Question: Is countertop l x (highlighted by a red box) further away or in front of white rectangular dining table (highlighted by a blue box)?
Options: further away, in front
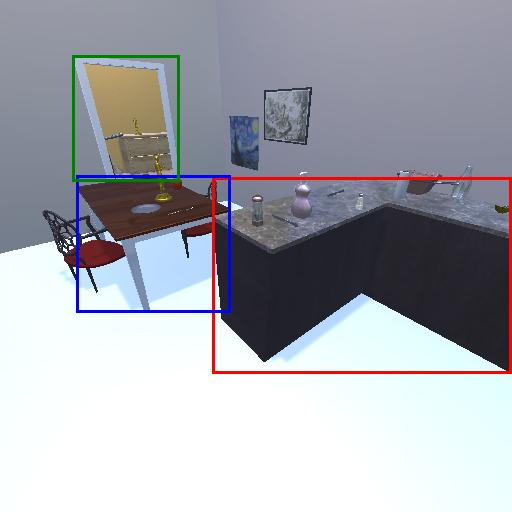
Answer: further away